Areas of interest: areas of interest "Mingjie Machinery Factory"
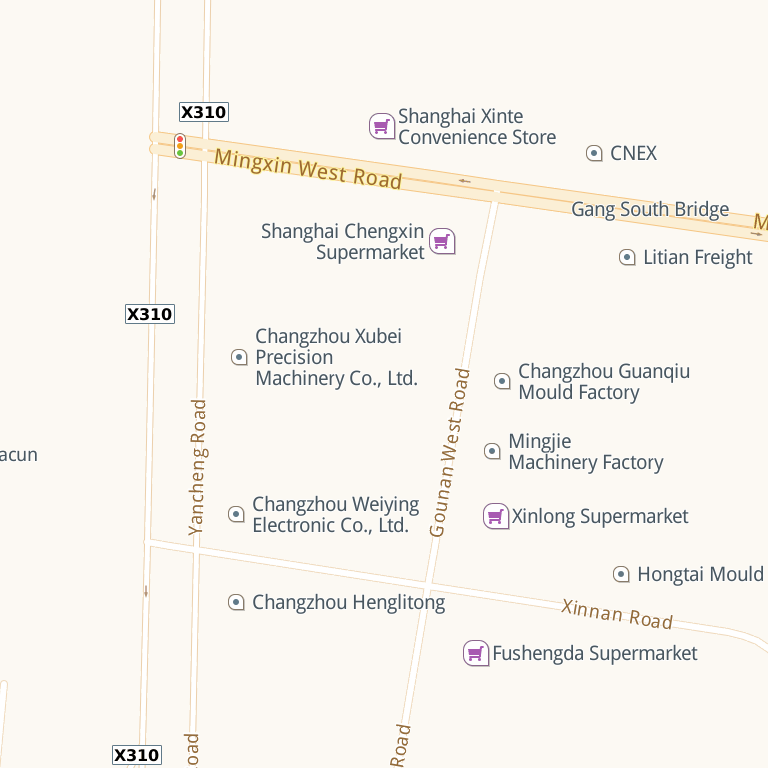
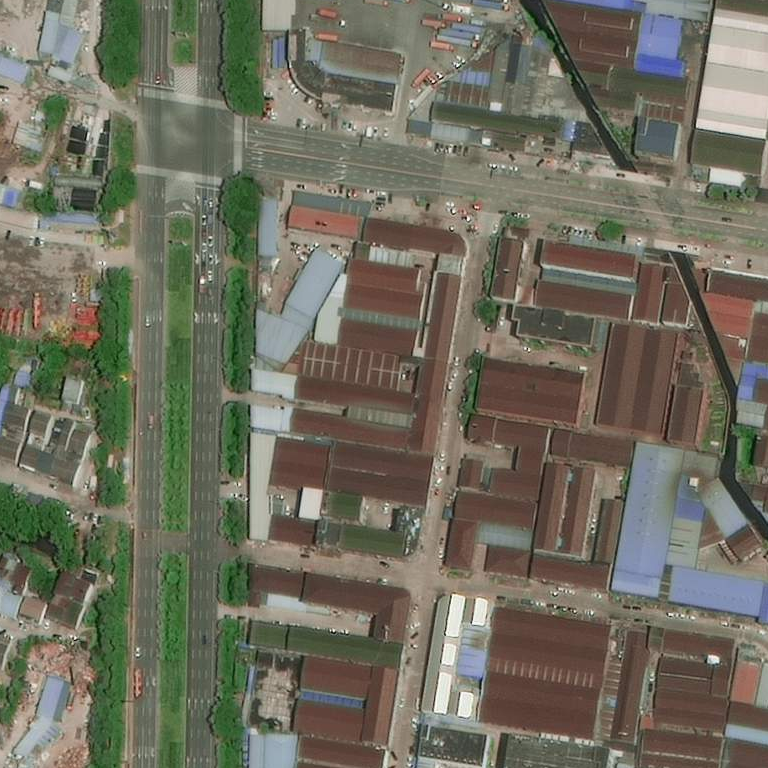